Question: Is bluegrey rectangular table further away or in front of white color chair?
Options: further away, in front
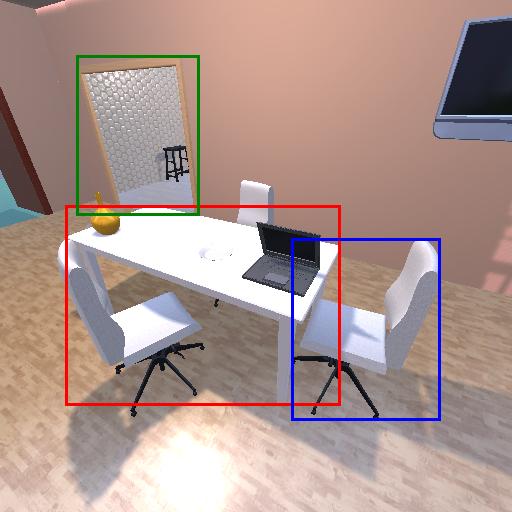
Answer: further away